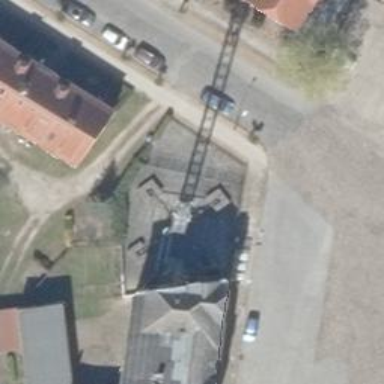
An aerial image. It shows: Mast tower used for communication.